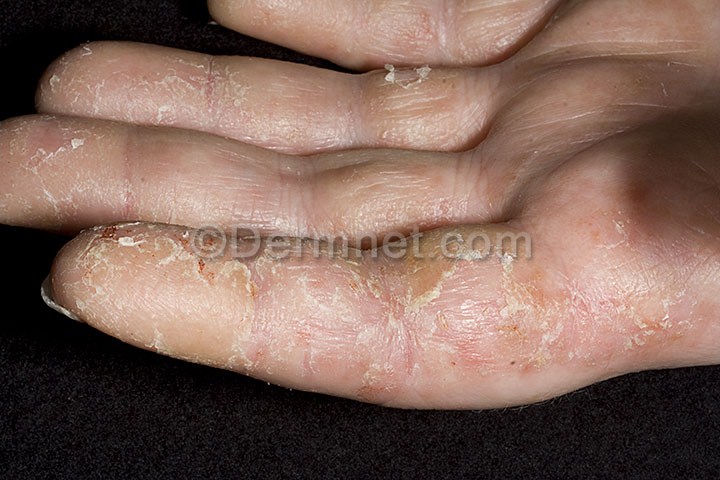
Disease: Eczema Photos